Question: I have this to draw a rectangle.
'''
<?xml version="1.0" encoding="UTF-8"?>
<shape xmlns:android="http://schemas.android.com/apk/res/android"
android:shape="rectangle">
<solid android:color="#<PHONE>" />
<stroke android:width="1dp" android:color="#ffffff" android:dashWidth="0dp" android:dashGap="0dp" />
</shape>
'''
But I want only 2 horizontal lines on the top and on the bottom. How do we achieve that?

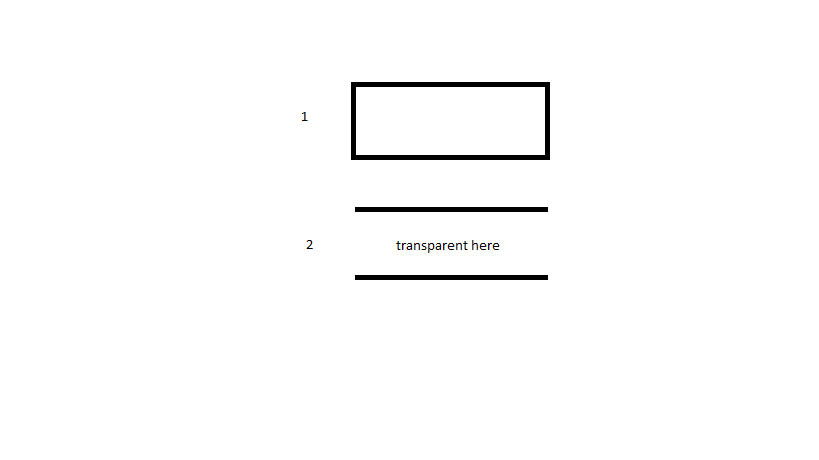
Answer: I got clue from this <URL>
It works now.
'''
<?xml version="1.0" encoding="UTF-8"?>
<layer-list xmlns:android="http://schemas.android.com/apk/res/android">
<!-- This is the line -->
<item android:top="-1dp" android:right="-1dp" android:left="-1dp">
<shape>
<solid android:color="@android:color/transparent" />
<stroke android:width="1dp" android:color="#ffffff" />
</shape>
</item>
<item android:bottom="-1dp" android:right="-1dp" android:left="-1dp">
<shape>
<solid android:color="@android:color/transparent" />
<stroke android:width="1dp" android:color="#ffffff" />
</shape>
</item>
</layer-list>
'''